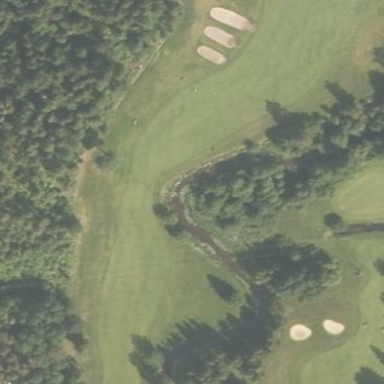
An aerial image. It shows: Grassy area designated as golf fairway.